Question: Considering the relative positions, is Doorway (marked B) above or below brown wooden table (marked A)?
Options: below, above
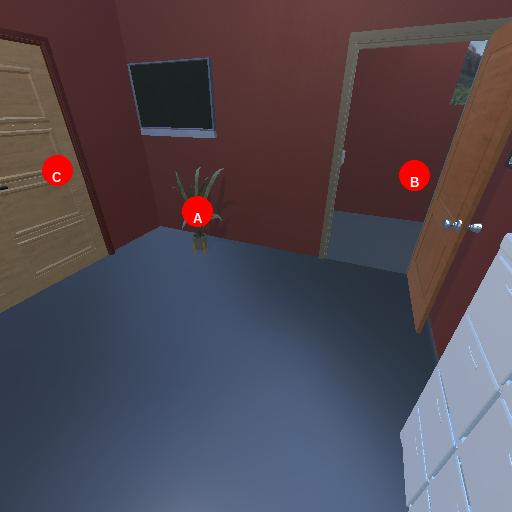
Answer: below